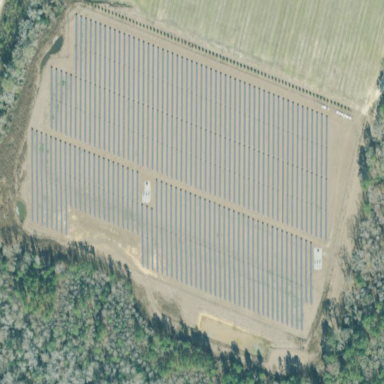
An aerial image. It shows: Solar power plant using photovoltaic technology.